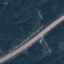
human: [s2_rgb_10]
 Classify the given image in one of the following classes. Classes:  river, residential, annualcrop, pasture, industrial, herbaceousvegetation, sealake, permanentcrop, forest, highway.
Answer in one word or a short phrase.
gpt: Highway